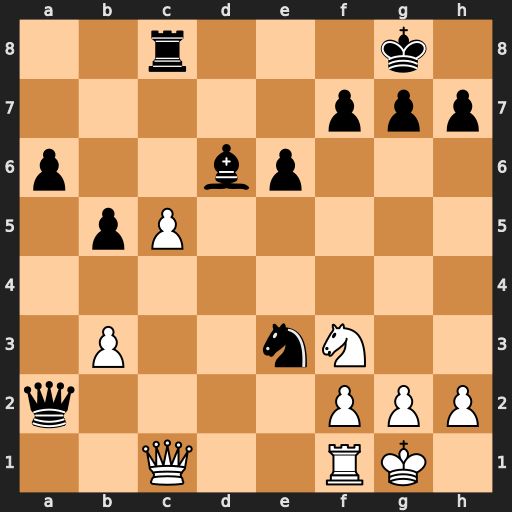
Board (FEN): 2r3k1/5ppp/p2bp3/1pP5/8/1P2nN2/q4PPP/2Q2RK1
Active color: w
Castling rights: -
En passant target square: -
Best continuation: cxd6 Rxc1 Rxc1 Nc2 d7